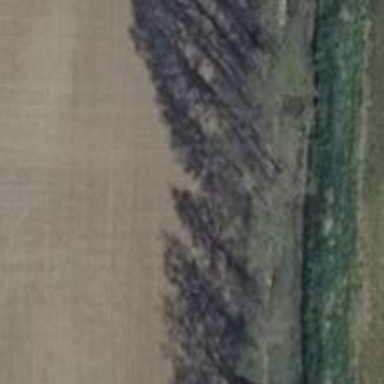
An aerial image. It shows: Row of deciduous broadleaved trees.